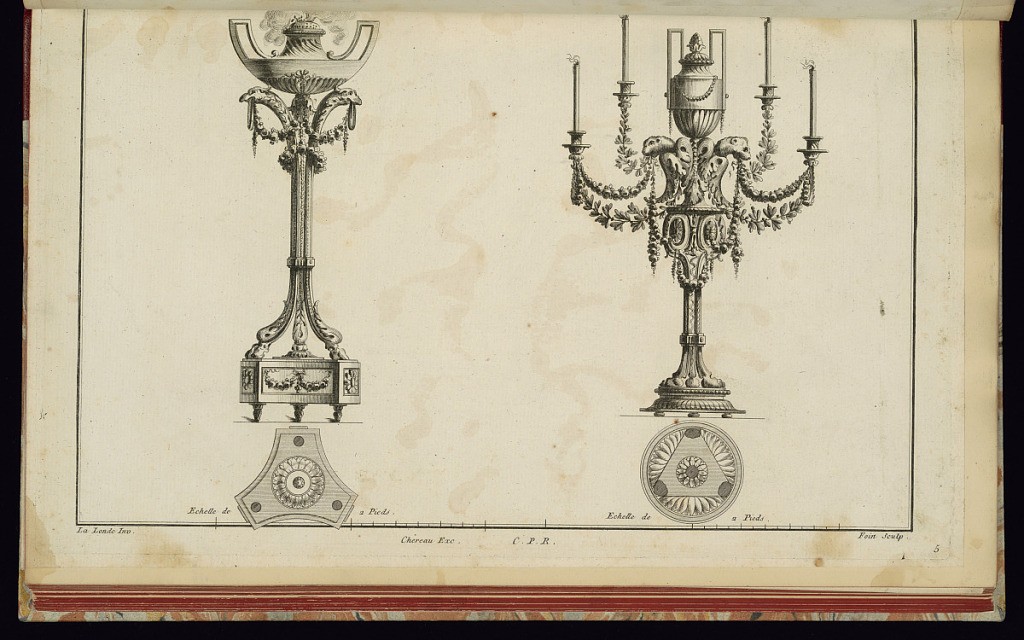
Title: Censer and Candelabrum Design
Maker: Richard de Lalonde, French, active 1780–96
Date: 1775-1788
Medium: Etching on off-white laid paper
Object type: Print
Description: Designs for a censer (left) and a candelabrum (right). The censer has a hexagonal base with concave sides decorated with festoons and rosettes. The censer has a shaft with three hooved feet, beading detail along its length, and grotesque heads at the top. The censer at the top is in the form of a shallow, lidded vase with handles. The four-armed candelabrum on the right has a tall base with decorative elements including gadrooning, bead course, snakes, rosettes, acanthus leaves, and grotesque beast heads from whose mouths emerge garlands of flowers and leaves that forms the arms of the candelabrum. At the center top of the form is an oval, lidded vase with geometric handles and a pinecone finial. The cross-sections of the bases of the censer and candelabrum are printed below, along with scale bars of two French feet ("2 Pieds") each. The plate is signed and numbered.